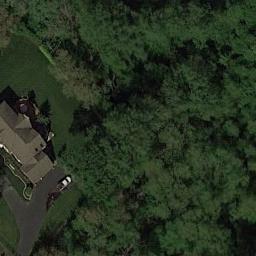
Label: forest